Question: I have two tables, 'tabSparePart' and 'tabSparePartCategory'. Every spare part belongs to a spare part category. I need all spare parts that belong to a specific category. But the problem is that a spare part category could be a "subcategory" of another, they reference each other (the "main categories" have 'null' in this FK column).
Let's say I need all spare parts with 'fiSparePartCategory=1' and all spare parts that belong to a category that is a "subcategory" of 'category=1'.
How to write the SQL query that returns all spare parts regardless of how many levels of subcategories there are. I hope you understand my requirement.
The following is an illustration of what I have. How to make it dynamic so that it works regardless of the number of subcategories?
Thanks, Tim

Link to image: <URL>
: Following is an other static approach which works when there is only one level of subcategory:
'''
SELECT SparePartName
FROM tabSparePart
WHERE (fiSparePartCategory IN
(SELECT idSparePartCategory
FROM tabSparePartCategory
WHERE (idSparePartCategory = 1) OR
(fiSparePartCategory = 1)))
'''
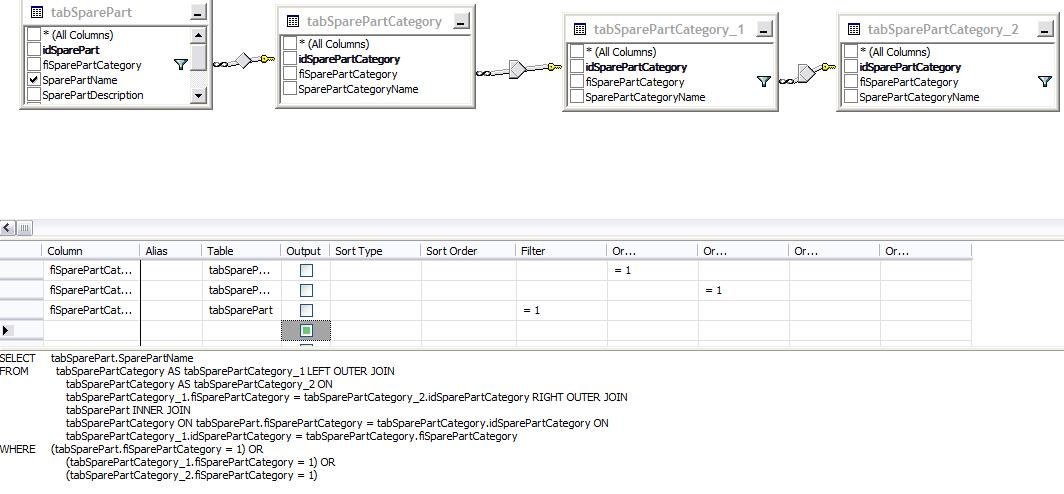
Answer: You can use a <URL> for this.
In your case, you would need to get all sparepart category ids for a specific main category id and join that with the spareparts. Something like this:
'''
WITH SparePartCategories(CategoryId) AS
(
SELECT c.idSparePartCategory
FROM tabSparePartCategory c
WHERE c.idSparePartCategory = 1
UNION ALL
SELECT c.idSparePartCategory
FROM tabSparePartCategory c
JOIN SparePartCategories parent ON c.fiSparePartCategory = parent.CategoryId
)
SELECT sp.SparePartName
FROM tabSparePart sp
JOIN SparePartCategories spc ON sp.fiSparePartCategory = spc.CategoryId
'''